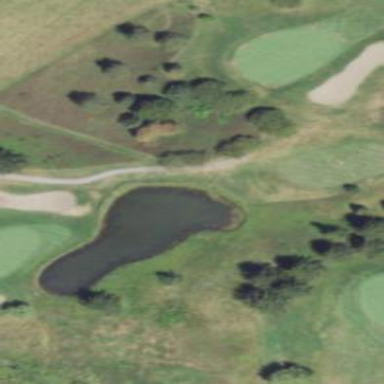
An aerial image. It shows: Rough area on grassy golf course.